【题型】选择题　【知识点】平面几何　【难度】easy
如图, 已知 $AB // CD$, $AO = 2$, $BO = 3$, $CO = 6$, 那么 $DO =$( )

A. 3

B. 4

C. 5

D. 6
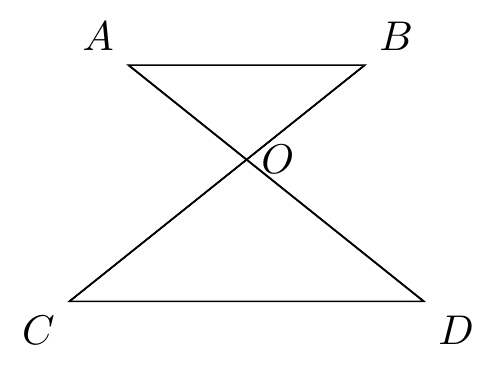
【解答】
解：$\because AB // CD$,

$\frac{BO}{CO} = \frac{AO}{DO}$,

$\because AO = 2$, $CO = 6$, $BO = 3$,

$\frac{3}{6} = \frac{2}{DO}$,

解得：$DO = 4$,

故选：B。